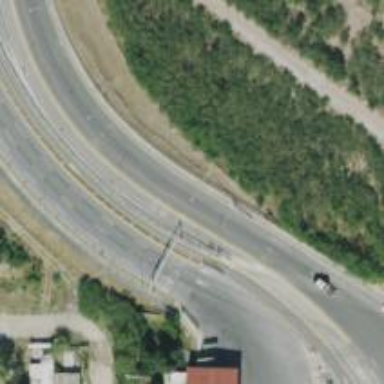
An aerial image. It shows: Trunk link highway.